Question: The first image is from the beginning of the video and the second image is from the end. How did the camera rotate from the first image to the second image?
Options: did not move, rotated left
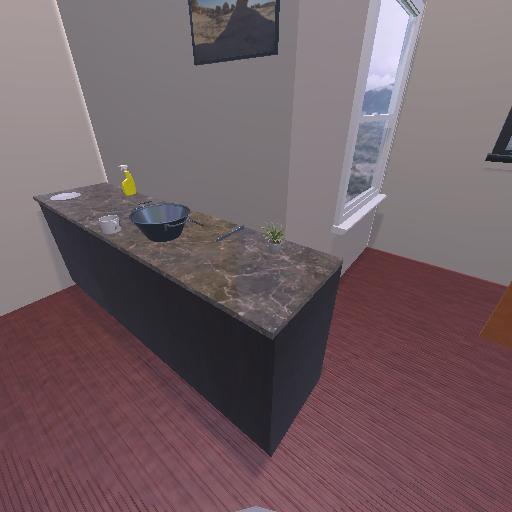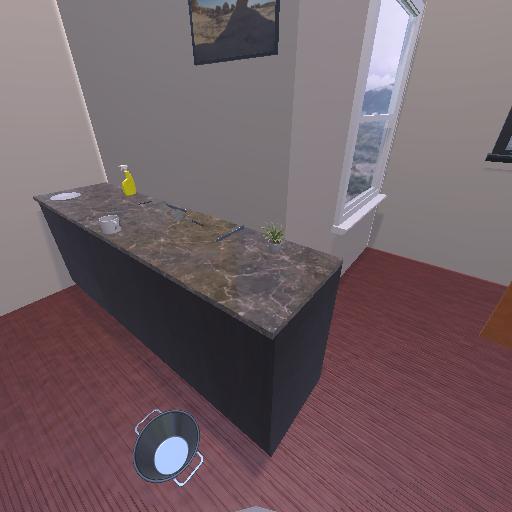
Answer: did not move